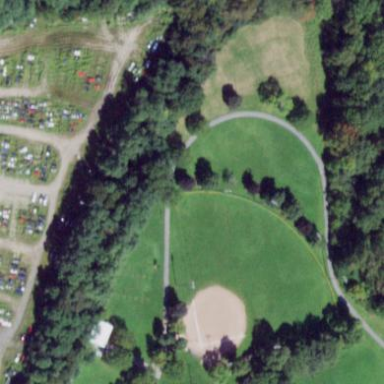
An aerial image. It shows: Baseball pitch for leisure and sports activities.